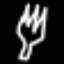
Label: fork